Question: Horizontally, I want to display two custom buttons, and between them display a label field in a BlackBerry app. I looked at "<URL>", but did not achieve any success.
Here is a screenshot that I want to create in BlackBerry.

'''
package mypackage;
import net.rim.device.api.system.Bitmap;
import net.rim.device.api.ui.Field;
import net.rim.device.api.ui.FieldChangeListener;
import net.rim.device.api.ui.Font;
import net.rim.device.api.ui.Manager;
import net.rim.device.api.ui.UiApplication;
import net.rim.device.api.ui.XYEdges;
import net.rim.device.api.ui.component.BasicEditField;
import net.rim.device.api.ui.component.BitmapField;
import net.rim.device.api.ui.component.ButtonField;
import net.rim.device.api.ui.component.Dialog;
import net.rim.device.api.ui.component.LabelField;
import net.rim.device.api.ui.component.PasswordEditField;
import net.rim.device.api.ui.container.HorizontalFieldManager;
import net.rim.device.api.ui.container.MainScreen;
import net.rim.device.api.ui.container.VerticalFieldManager;
import net.rim.device.api.ui.decor.Background;
import net.rim.device.api.ui.decor.BackgroundFactory;
import net.rim.device.api.ui.decor.Border;
import net.rim.device.api.ui.decor.BorderFactory;
/**
* A class extending the MainScreen class, which provides default standard * behavior for BlackBerry GUI applications. */ public final class HelloBlackBerryScreen extends MainScreen { BasicEditField username; PasswordEditField password;
/**
* Creates a new MyScreen object
*/ public HelloBlackBerryScreen() { // Set the linear background. this.getMainManager().setBackground(BackgroundFactory.createLinearGradientBackground(0x91e7ff,0x0099CCFF,0x00336699,0x91e7ff));
// SET HEADER OF SCREEN VerticalFieldManager vfm = new
VerticalFieldManager(Manager.USE_ALL_WIDTH); BitmapField header = new
BitmapField(Bitmap.getBitmapResource("header.png"),FIELD_HCENTER);
HorizontalFieldManager hfm = new
HorizontalFieldManager(Field.FIELD_VCENTER |Manager.USE_ALL_WIDTH);
setTitle(header);
hfm.add(vfm); add(hfm);
//SET Container
LabelField usernameTxt = new LabelField("Username:",LabelField.FIELD_TOP);
usernameTxt.setFont(Font.getDefault().derive(Font.PLAIN, 30));
usernameTxt.setMargin(20, 0, 0, 160);
LabelField passwordTxt = new LabelField("Password :",LabelField.FIELD_BOTTOM);
passwordTxt.setFont(Font.getDefault().derive(Font.PLAIN, 30));
passwordTxt.setMargin(10, 0, 0, 160);
username = new BasicEditField(BasicEditField.FIELD_BOTTOM);username.setMargin(10, 110, 0, 160); //username.setMaxSize(getHeight());
username.setBorder(BorderFactory.createRoundedBorder(new XYEdges(3, 3,3, 3), 0x999999, Border.STYLE_FILLED));
username.setBackground(BackgroundFactory.createSolidBackground(0xe0e0e0));
password = new PasswordEditField(); password.setMargin(10, 110, 0,160); password.setBorder(BorderFactory.createRoundedBorder(new
XYEdges(3, 3, 3, 3), 0x999999, Border.STYLE_FILLED));
password.setBackground(BackgroundFactory.createSolidBackground(0xe0e0e0));
ButtonField loginBtn = new ButtonField(" Log-In ", ButtonField.CONSUME_CLICK); loginBtn.setMargin(30, 0, 0,240);
ButtonField recoveryBtn = new ButtonField("Forget Password", ButtonField.CONSUME_CLICK); recoveryBtn.setMargin(10, 0, 0,200);
add(usernameTxt); add(username); add(passwordTxt); add(password);
add(loginBtn); add(recoveryBtn);
loginBtn.setChangeListener(btnlistener); } FieldChangeListener
btnlistener = new FieldChangeListener() {
public void fieldChanged(Field field, int context) {
//Open a new screen
String uname = username.getText();
String pwd =password.getText();
//If there is no input if (uname.length() == 0 || pwd.length()==0)
Dialog.alert("One of the textfield is empty!");
else if
(uname.equals("user") && pwd.equals("admin"))
UiApplication.getUiApplication().pushScreen(newwelcome());
//Open a
new Screen else
Dialog.alert("Username or password not found!");
}
};
FieldChangeListener btnlistener2 = new FieldChangeListener() {
public void fieldChanged(Field field, int context) {
screen if variables are not empty
[1]: http://i.stack.imgur.com/PlDRu.png
'''
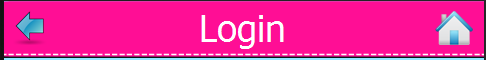
Answer: For that you need to use custom manager like this.
'''
VerticalFieldManager vfm = new VerticalFieldManager(VerticalFieldManager.USE_ALL_HEIGHT
|VerticalFieldManager.USE_ALL_WIDTH|VerticalFieldManager.FIELD_VCENTER|VerticalFieldManager.FIELD_HCENTER){
//Override the paint method to draw the background image.
public void paint(Graphics graphics){
//Draw the background image and then call super.paint
//to paint the rest of the screen.
graphics.setBackgroundColor(Color.DEEPSKYBLUE);
graphics.clear();
super.paint(graphics);
}
};
add(vfm);
'''
and add custom manger like this
//Placing back,home icon and title at particular positions
'''
HorizontalFieldManager customManager = new HorizontalFieldManager(HorizontalFieldManager
.USE_ALL_WIDTH)
{
//Applying background color for that Manager
public void paint(Graphics graphics)
{
graphics.setBackgroundColor(Color.DEEPSKYBLUE);//blue
graphics.clear();
super.paint(graphics);
}
//Placing the Fields
protected void sublayout(int width, int height) {
setPositionChild(
getField(0),
0,
0);
layoutChild(
getField(0),
getField(0).getPreferredWidth(),
getField(0).getPreferredHeight());
setPositionChild(
getField(1),
Display.getWidth()/2 - getField(1).getPreferredWidth()/2,
0);
layoutChild(
getField(1),
getField(1).getPreferredWidth(),
getField(1).getPreferredHeight());
setPositionChild(
getField(2),
Display.getWidth() - getField(2).getPreferredWidth(),
0);
layoutChild(
getField(2),
getField(2).getPreferredWidth(),
getField(2).getPreferredHeight());
setExtent(width, 50);
}
};
'''
//To display Back icon
'''
final Bitmap bmp1 = Bitmap.getBitmapResource("back.png");
BitmapField bmpfield1 = new BitmapField(bmp1,BitmapField.FOCUSABLE|BitmapField.FIELD_LEFT);
'''
//To display Home icon
'''
final Bitmap bmp2 = Bitmap.getBitmapResource("home.png");
BitmapField bmpfield2 = new BitmapField(bmp2,BitmapField.FOCUSABLE |BitmapField.FIELD_RIGHT);
'''
//To display Title
'''
LabelField lbl = new LabelField("Login",LabelField.FIELD_VCENTER);
'''
//To Add Fields
'''
customManager.add(bmpfield1);
customManager.add(lbl);
customManager.add(bmpfield2);
vfm. add(customManager);
'''